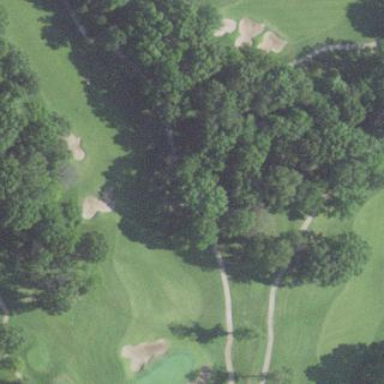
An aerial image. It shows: Grassy area designated as golf fairway.